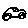
Label: car